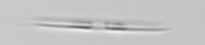
Label: pennate_Pseudo-nitzschia